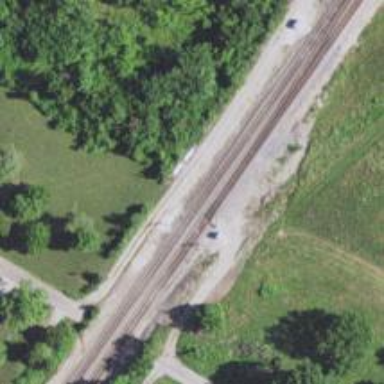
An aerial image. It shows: Railroad crossover.